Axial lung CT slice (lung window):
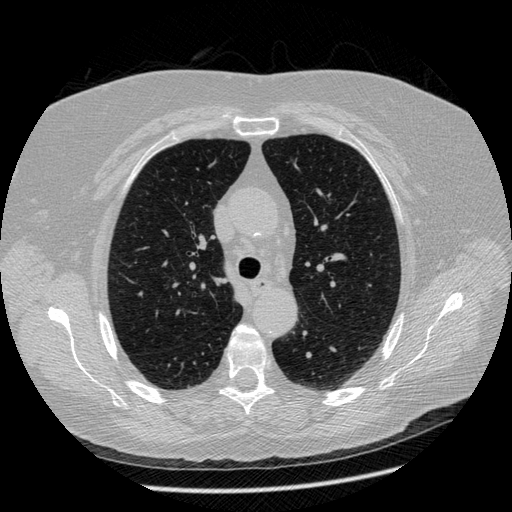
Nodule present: no